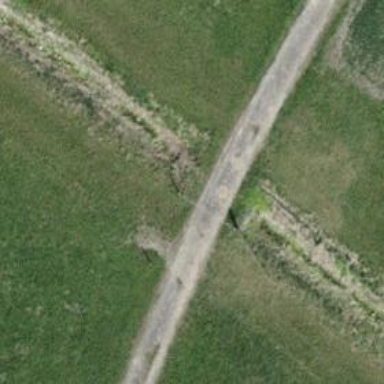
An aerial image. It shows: Culvert tunnel underneath ditch.